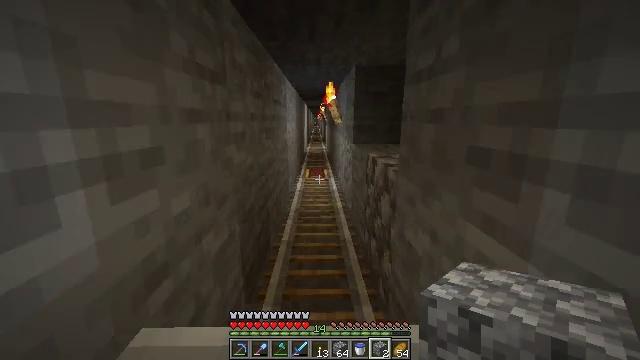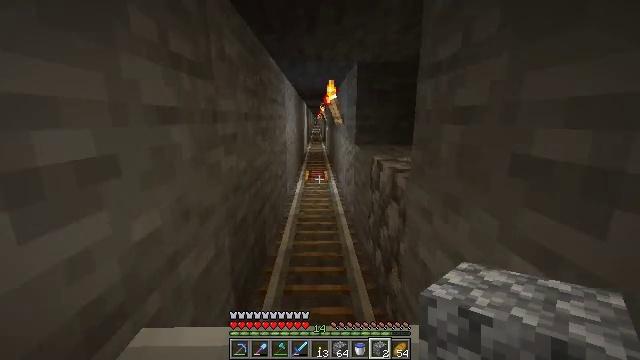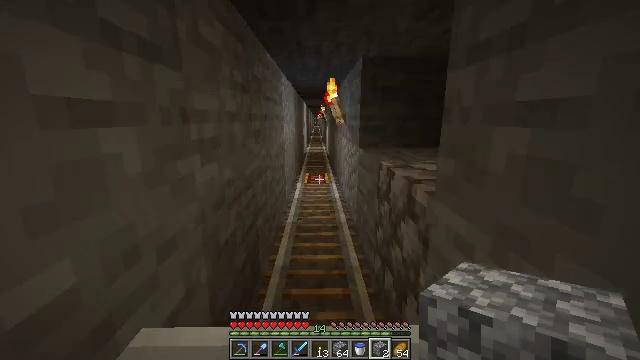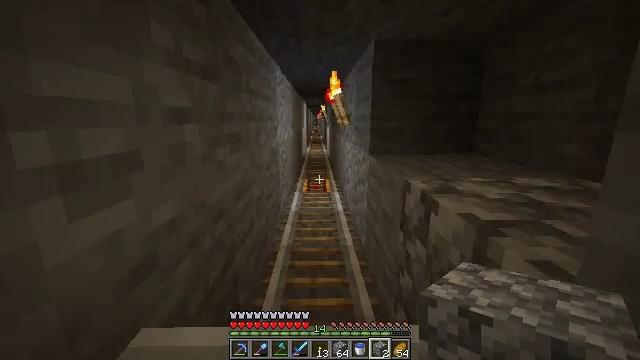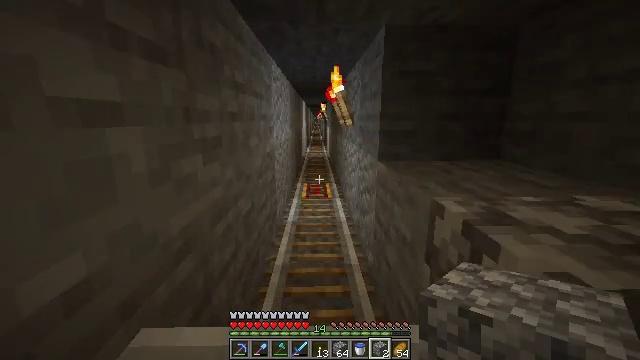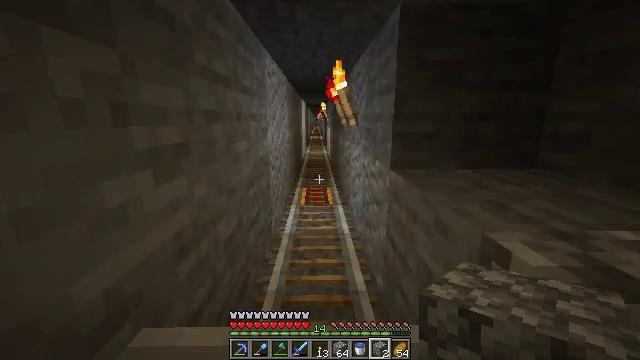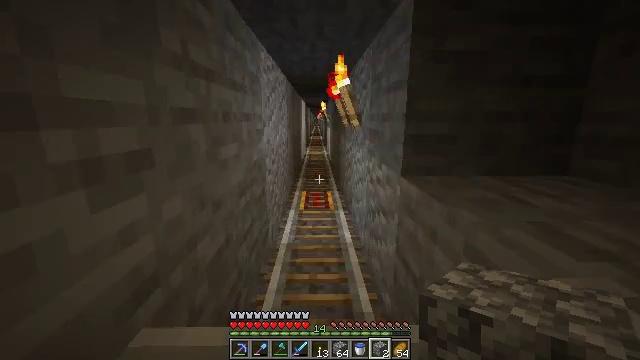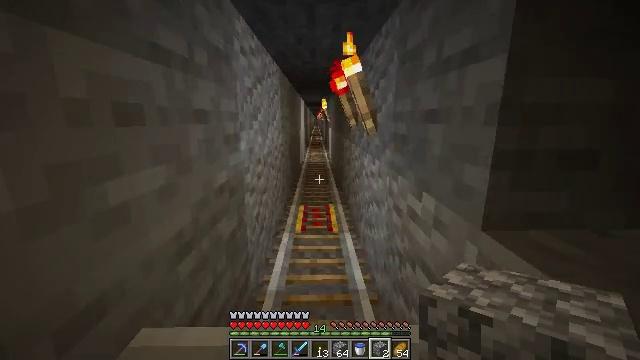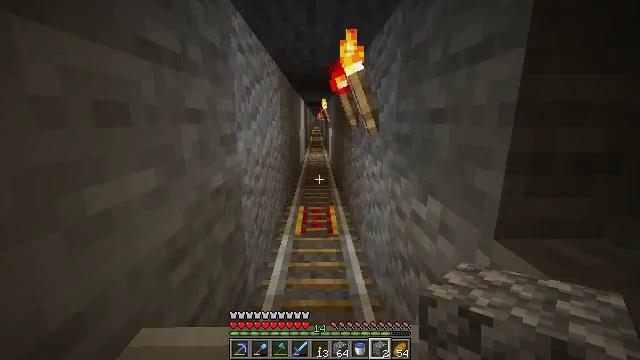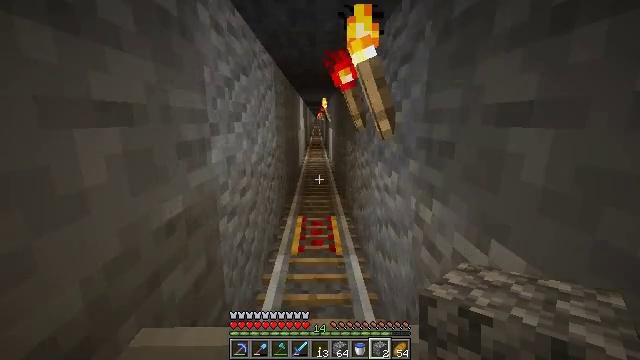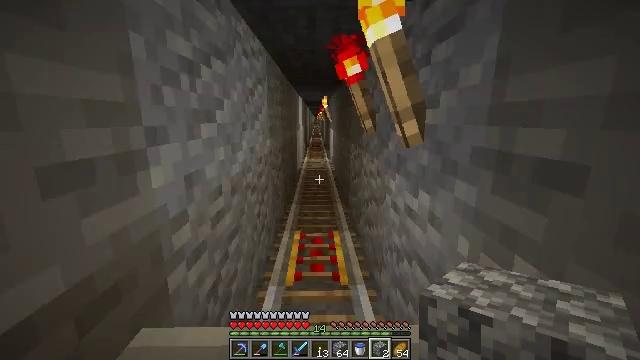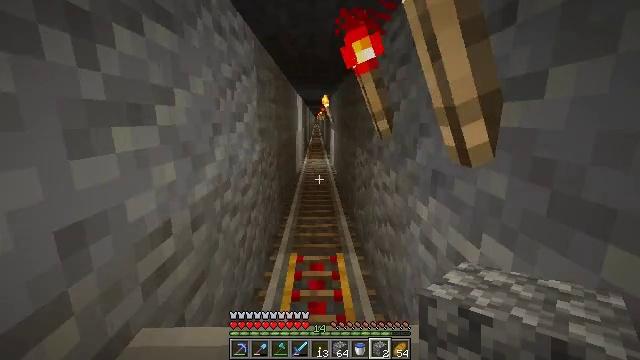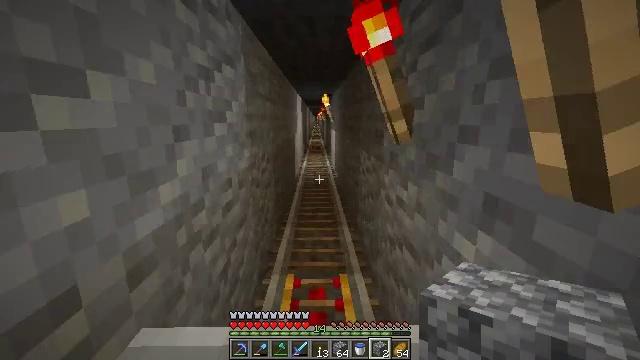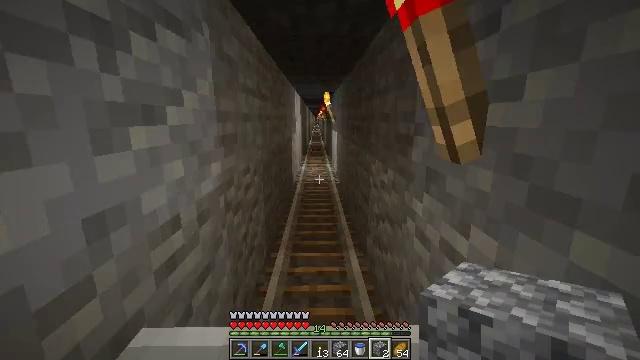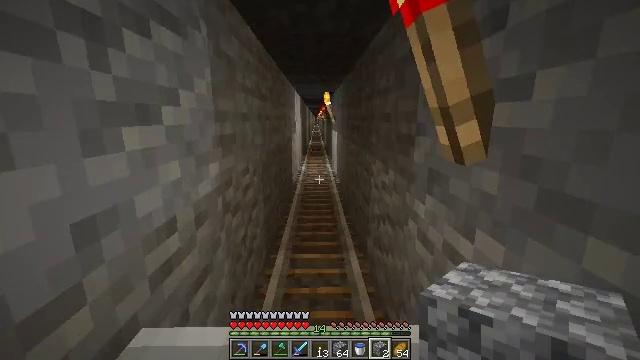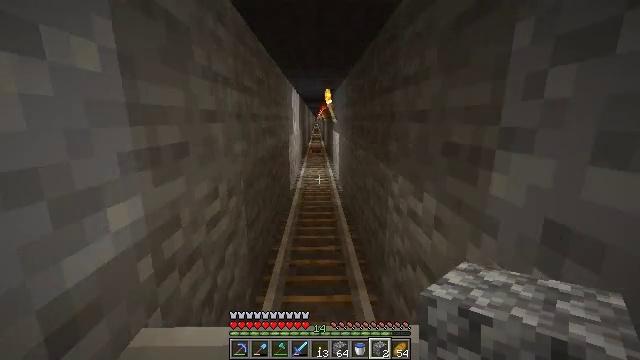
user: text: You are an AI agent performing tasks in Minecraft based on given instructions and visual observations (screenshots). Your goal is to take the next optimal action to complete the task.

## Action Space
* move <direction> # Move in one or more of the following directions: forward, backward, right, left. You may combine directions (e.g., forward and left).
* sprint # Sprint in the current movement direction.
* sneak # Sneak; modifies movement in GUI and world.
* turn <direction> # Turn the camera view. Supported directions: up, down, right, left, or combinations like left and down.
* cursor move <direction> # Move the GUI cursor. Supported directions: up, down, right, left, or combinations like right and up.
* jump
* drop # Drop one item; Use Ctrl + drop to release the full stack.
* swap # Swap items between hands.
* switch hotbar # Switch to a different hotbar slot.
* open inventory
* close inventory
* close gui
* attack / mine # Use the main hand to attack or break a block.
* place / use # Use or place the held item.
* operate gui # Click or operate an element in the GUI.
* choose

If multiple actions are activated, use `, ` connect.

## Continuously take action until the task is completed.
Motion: motion action
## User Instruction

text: Drop an iron nugget.
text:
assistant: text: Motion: no_op
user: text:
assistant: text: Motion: no_op
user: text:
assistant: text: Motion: no_op
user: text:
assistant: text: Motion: no_op
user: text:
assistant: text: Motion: no_op
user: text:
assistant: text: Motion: no_op
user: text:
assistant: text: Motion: no_op
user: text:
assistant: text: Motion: no_op
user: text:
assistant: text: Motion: no_op
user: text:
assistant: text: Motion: no_op
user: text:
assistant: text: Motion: no_op
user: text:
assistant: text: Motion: no_op
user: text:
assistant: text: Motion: no_op
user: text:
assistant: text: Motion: no_op
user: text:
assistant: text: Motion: no_op
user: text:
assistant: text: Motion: no_op
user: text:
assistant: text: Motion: no_op
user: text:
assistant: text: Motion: no_op
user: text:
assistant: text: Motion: no_op
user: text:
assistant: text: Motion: no_op
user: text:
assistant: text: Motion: no_op
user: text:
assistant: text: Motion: no_op
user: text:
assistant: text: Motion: no_op
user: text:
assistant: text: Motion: no_op
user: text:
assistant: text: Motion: no_op
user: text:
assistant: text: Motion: no_op
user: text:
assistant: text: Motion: no_op
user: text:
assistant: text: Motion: no_op
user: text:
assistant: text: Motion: no_op
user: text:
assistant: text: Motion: no_op